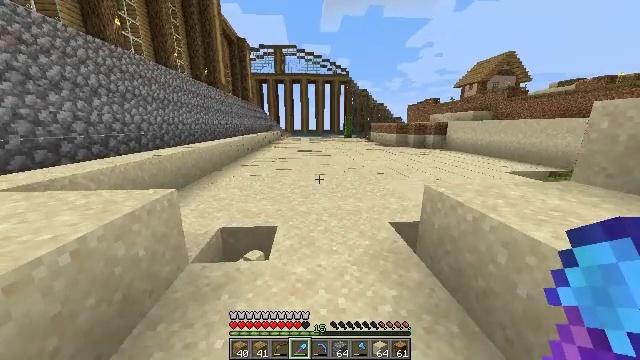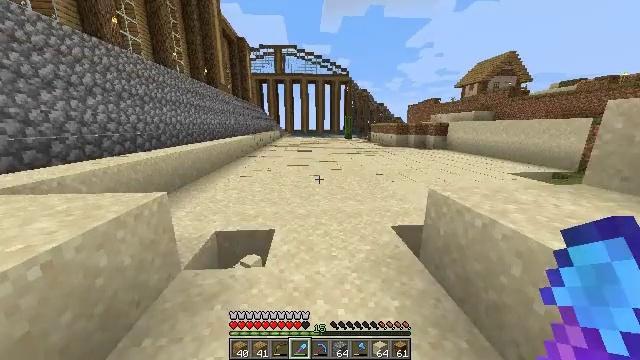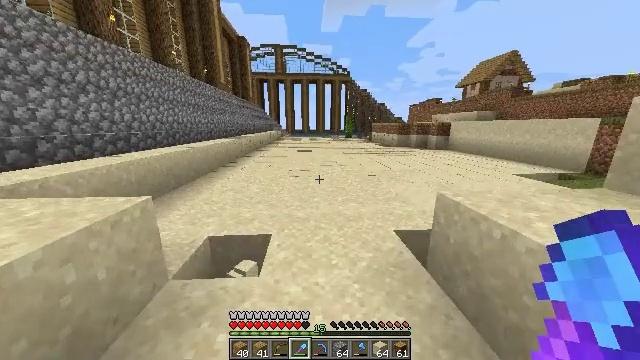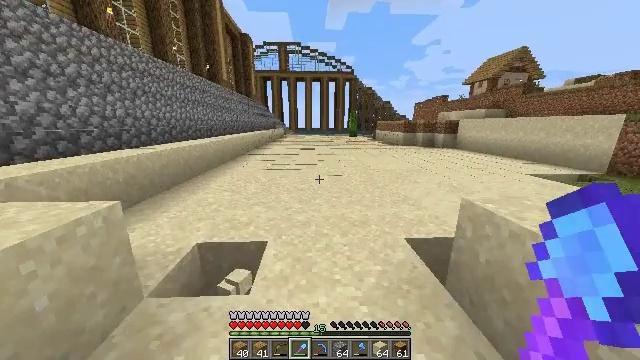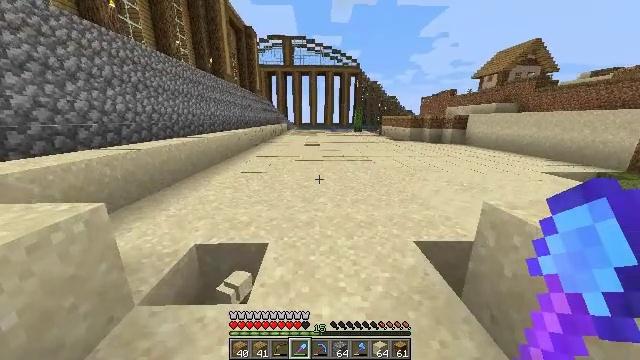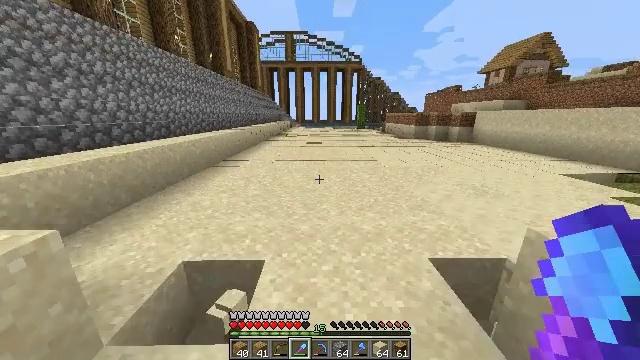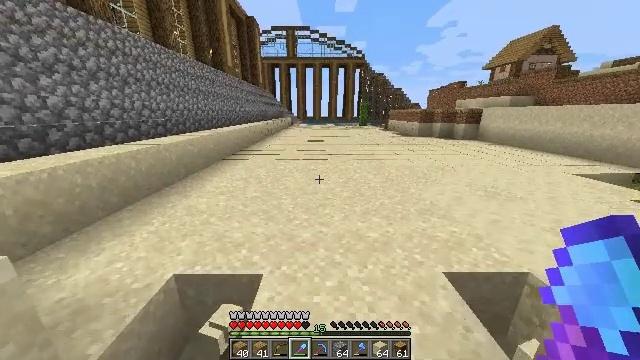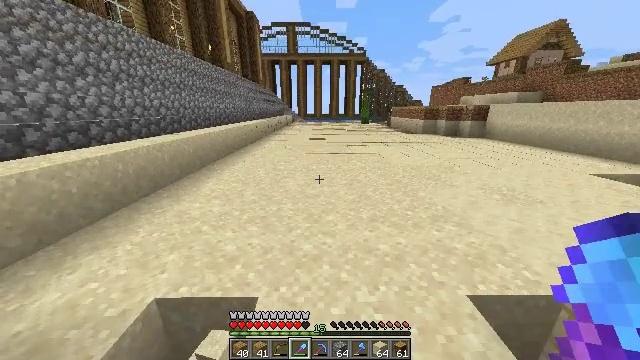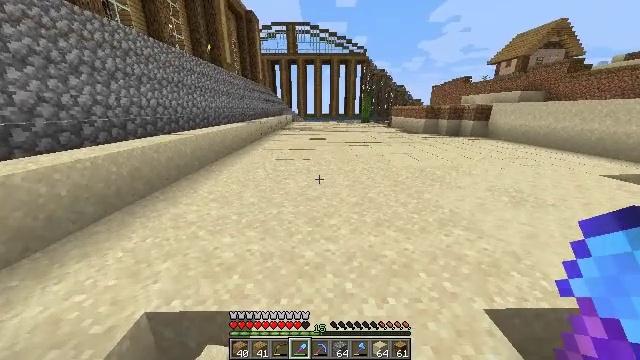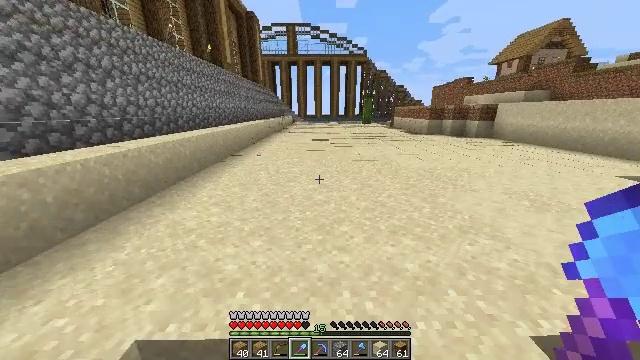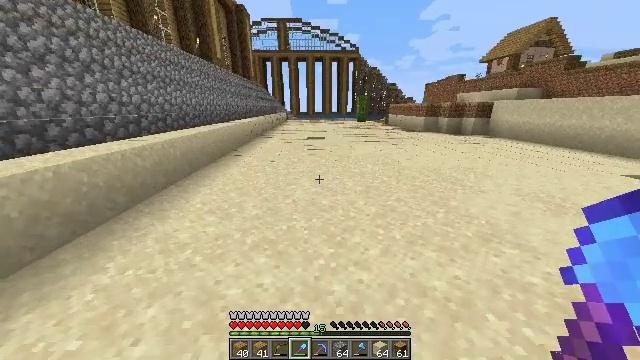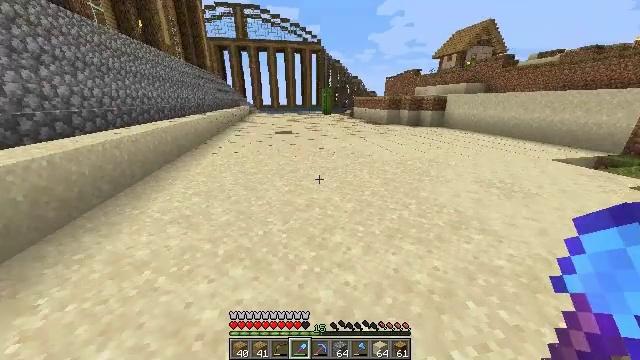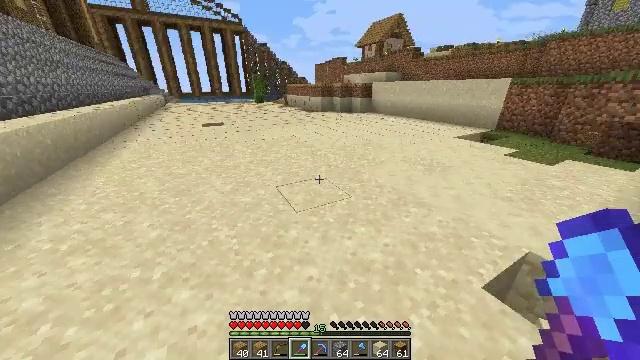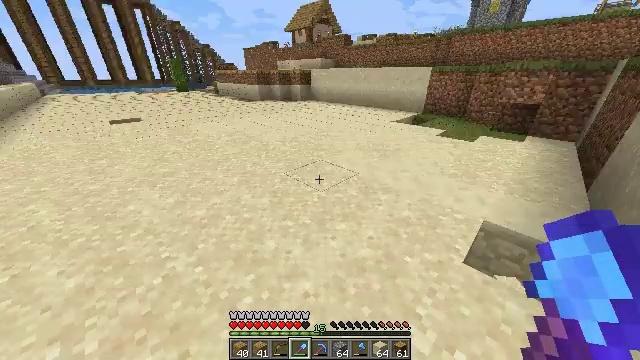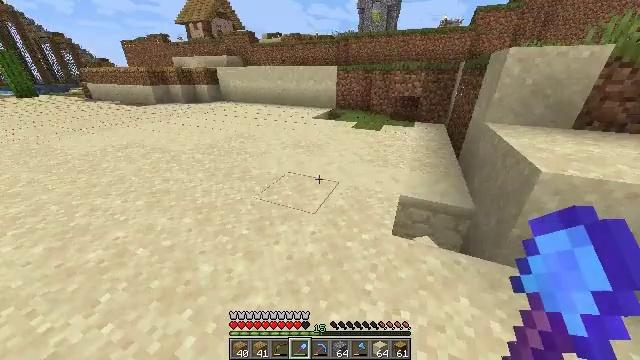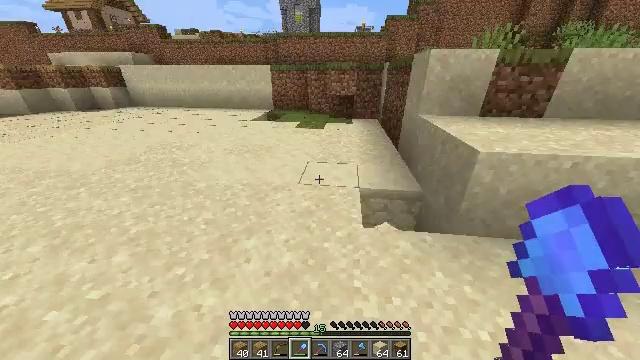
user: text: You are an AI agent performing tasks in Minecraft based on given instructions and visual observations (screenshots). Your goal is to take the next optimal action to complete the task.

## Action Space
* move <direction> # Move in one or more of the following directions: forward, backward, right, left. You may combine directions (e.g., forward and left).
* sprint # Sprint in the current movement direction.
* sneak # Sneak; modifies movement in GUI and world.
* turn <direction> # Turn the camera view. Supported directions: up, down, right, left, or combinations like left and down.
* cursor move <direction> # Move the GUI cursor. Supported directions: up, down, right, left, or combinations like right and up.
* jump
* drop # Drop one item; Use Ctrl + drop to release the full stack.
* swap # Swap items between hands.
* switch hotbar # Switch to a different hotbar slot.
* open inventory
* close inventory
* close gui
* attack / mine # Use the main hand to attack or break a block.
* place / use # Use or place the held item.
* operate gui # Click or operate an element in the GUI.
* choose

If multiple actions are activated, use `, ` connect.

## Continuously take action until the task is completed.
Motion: motion action
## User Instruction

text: Mine sand by the water.
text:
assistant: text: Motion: move forward
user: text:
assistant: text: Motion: move forward
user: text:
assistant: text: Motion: move forward
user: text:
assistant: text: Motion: move forward, turn left and down
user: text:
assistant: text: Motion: move forward
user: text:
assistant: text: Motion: move forward
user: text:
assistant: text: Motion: move forward
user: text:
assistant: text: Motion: move forward and move left
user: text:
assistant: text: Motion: move forward and move left
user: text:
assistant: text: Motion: move forward and move left, turn right
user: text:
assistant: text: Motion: move forward and move left, turn right and down
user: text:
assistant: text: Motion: move forward and move left, turn right and down
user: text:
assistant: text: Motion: move forward and move left, turn right and down
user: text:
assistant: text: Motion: move forward and move left, turn right
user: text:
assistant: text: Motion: move forward and move left, turn right
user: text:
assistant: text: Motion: move forward and move left, turn right
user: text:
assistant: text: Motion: move forward and move left, turn right
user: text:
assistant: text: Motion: move left, turn right
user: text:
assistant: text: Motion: move left, turn right and up
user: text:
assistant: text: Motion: move left, turn right and up
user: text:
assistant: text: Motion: move left, turn right and up
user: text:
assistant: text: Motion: move left
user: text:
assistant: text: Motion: no_op
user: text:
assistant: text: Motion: no_op
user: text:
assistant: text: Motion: no_op
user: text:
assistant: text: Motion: no_op
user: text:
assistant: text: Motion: turn right
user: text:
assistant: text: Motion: turn right
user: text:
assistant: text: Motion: turn right
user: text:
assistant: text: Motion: move forward, turn right, attack / mine